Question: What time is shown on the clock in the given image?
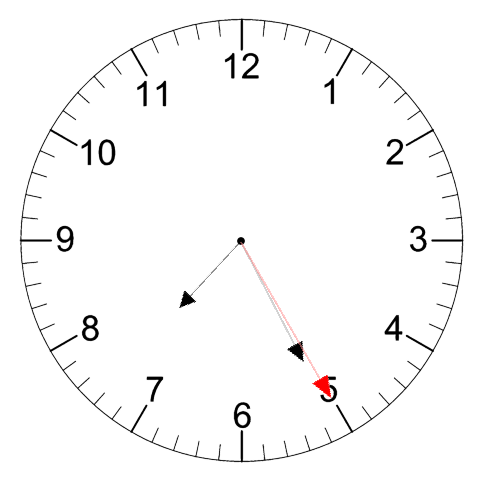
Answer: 07:25:25